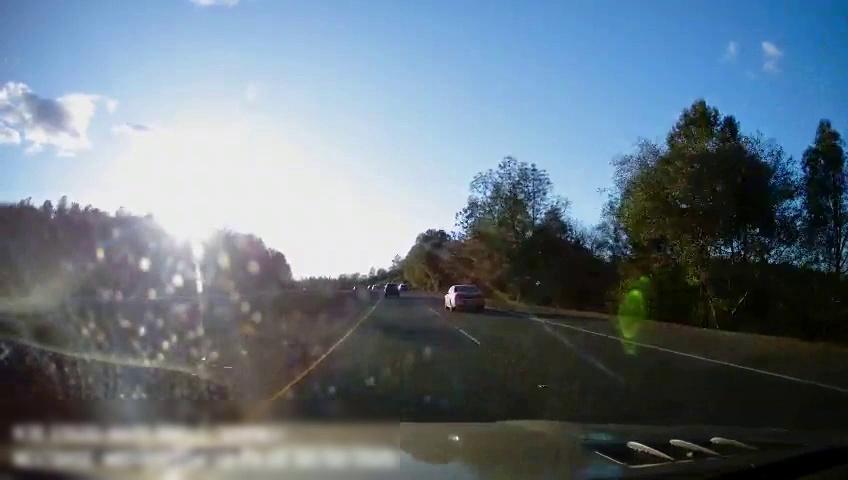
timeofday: Day
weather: Sunny
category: Drivable Space
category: Drivable Space
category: Vehicles | Car
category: Vehicles | Car
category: Lanes | Current Lane
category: Lanes | Current Lane
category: Lanes | Alternate Lane